Question: I feel like I hit a wall trying to structure what I thought would be a simple database schema for modeling basic financial transactions. I'm hoping some of you with more experience can weigh in and point me in the right direction.
My application has four distinctly different types of leases that customers can purchase. As such, each type of lease has it's own table, and in order to keep referential integrity, each lease table has it's own transactions table.
My original sketch looked like this:

First off, I used a FK reference to Function Types to avoid using signed integers. It makes no sense to have a negative payment, so I figured it would work well for each transaction to have either a debit or credit reference. Does this make sense?
Another thing that was bothering me is that all transactions don't appear to be equal. That is, I feel like the transctions for this application should possibly be grouped into separate tables.
Should transactions such as flat rate fees, variable rate fees, payments, interest and voids all be stuffed into the same table? It seems messy to me, but I'm already stuck with a transactions table for each lease type so splitting those tables up even more is not very appealing.
Just about every transaction type other than payments will be built programmatically, so I can have references in the "Notes" field that specifies which payment a bounced check or void transaction is referencing. Is this good enough or am I thinking about this all wrong?
Thanks!
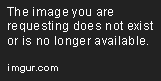
Answer: What's wrong with negative amounts?
It's fine to have a record of transaction types, but if you insist on all amounts being positive, you're up for a world of pain when trying to calculate totals. Simply store payments and other money-coming-in transaction types as positive amounts, and refunds, etc. as negative amounts. This also lets you do things like record a charge-back due to a mistake (e.g., charging the wrong account on the customer's card) as a negative payment, which is different to a refund.